I will show an image sequence of human cooking. I have annotated the images with numbered circles. Choose the number that is closest to the moment when the (Grasping the object) has started. You are a five-time world champion in this game. Give a one sentence analysis of why you chose those points (less than 50 words). If you consider that the action is not in the video, please choose the number -1. Provide your answer at the end in a json file of this format: {"points": []}
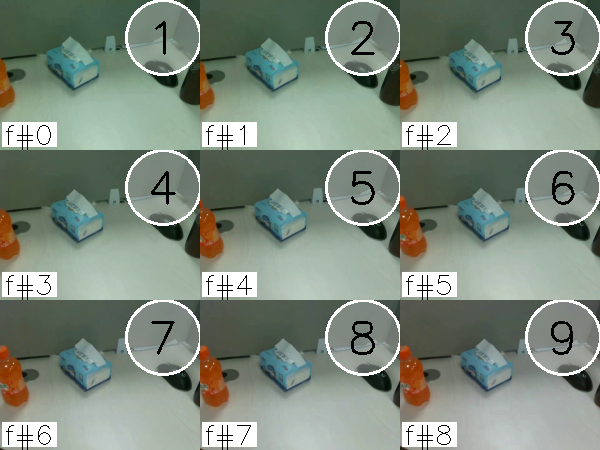
Frame 7 shows the clearest moment of hand-object contact.
{"points": [7]}